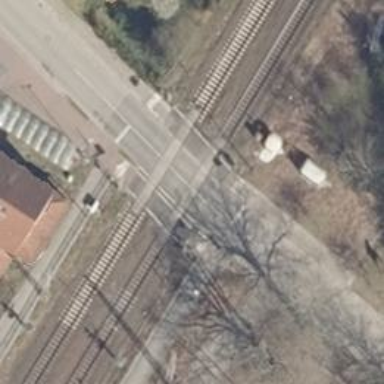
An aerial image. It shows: Level railway crossing with lights and double half barrier.